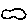
Label: cloud